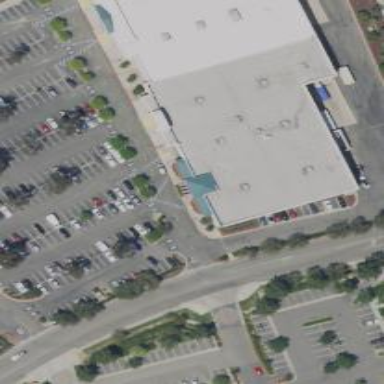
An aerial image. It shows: Flat-roofed retail building housing supermarket.